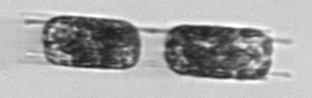
Label: Hemiaulus